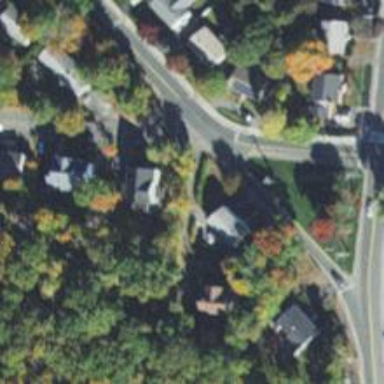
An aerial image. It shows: Road with stop sign.